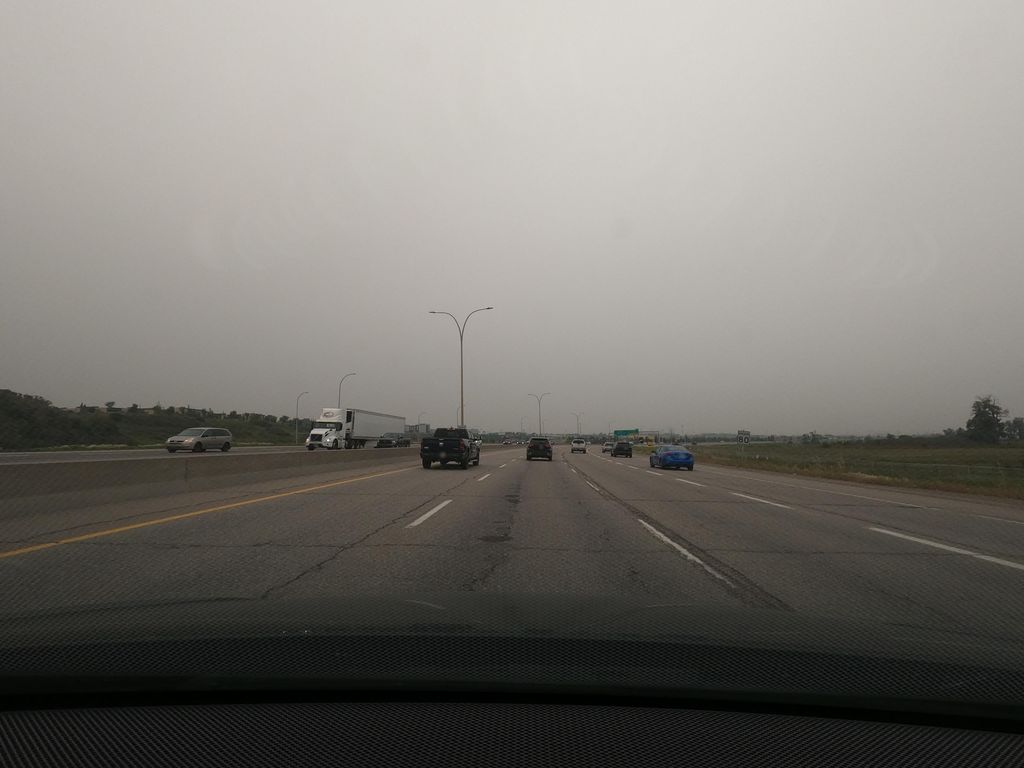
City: calgary